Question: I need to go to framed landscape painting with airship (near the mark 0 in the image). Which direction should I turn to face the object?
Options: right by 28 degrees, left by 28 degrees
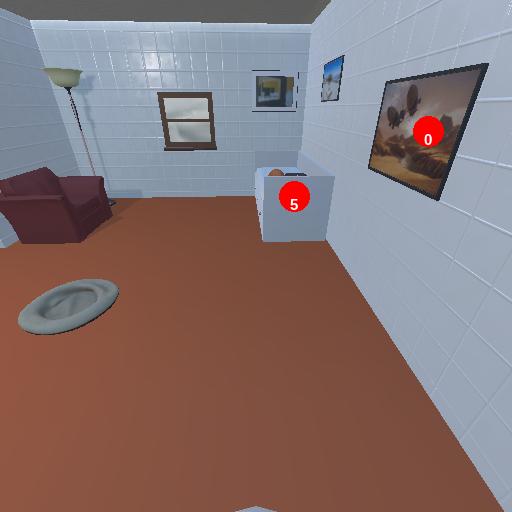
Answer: right by 28 degrees